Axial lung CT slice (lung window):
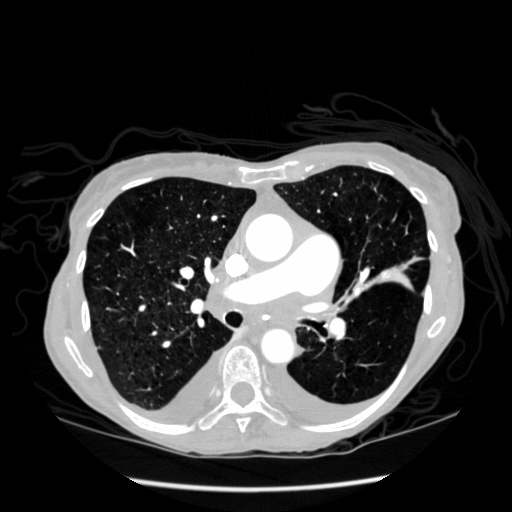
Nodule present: no